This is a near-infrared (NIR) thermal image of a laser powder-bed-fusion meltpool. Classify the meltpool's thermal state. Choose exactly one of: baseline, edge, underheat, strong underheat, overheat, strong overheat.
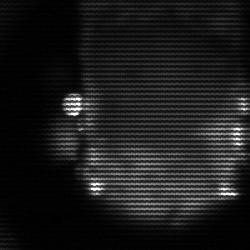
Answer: baseline